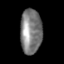
Tissue: skin
Cell type: Epithelial cells
Senescence score: 0.2866
Nuclear area (px): 943
Mean DAPI intensity: 126.7